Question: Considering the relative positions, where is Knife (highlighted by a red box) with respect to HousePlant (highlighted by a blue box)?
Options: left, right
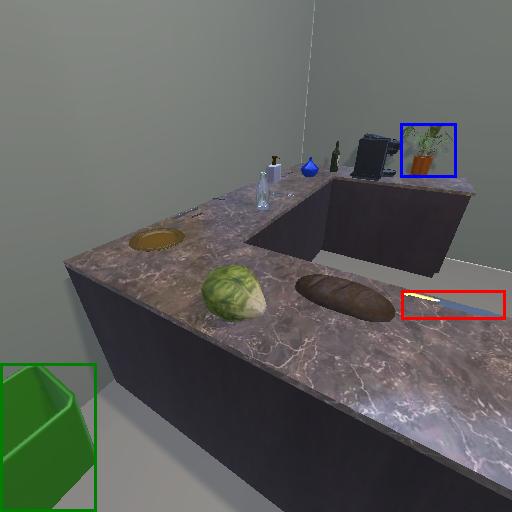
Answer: left